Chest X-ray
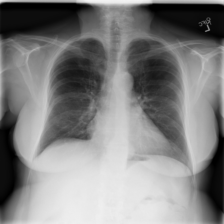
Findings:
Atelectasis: positive
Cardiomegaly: negative
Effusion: negative
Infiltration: negative
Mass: negative
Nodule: negative
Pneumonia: negative
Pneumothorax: negative
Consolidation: negative
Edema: negative
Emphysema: negative
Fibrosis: negative
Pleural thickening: negative
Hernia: negative